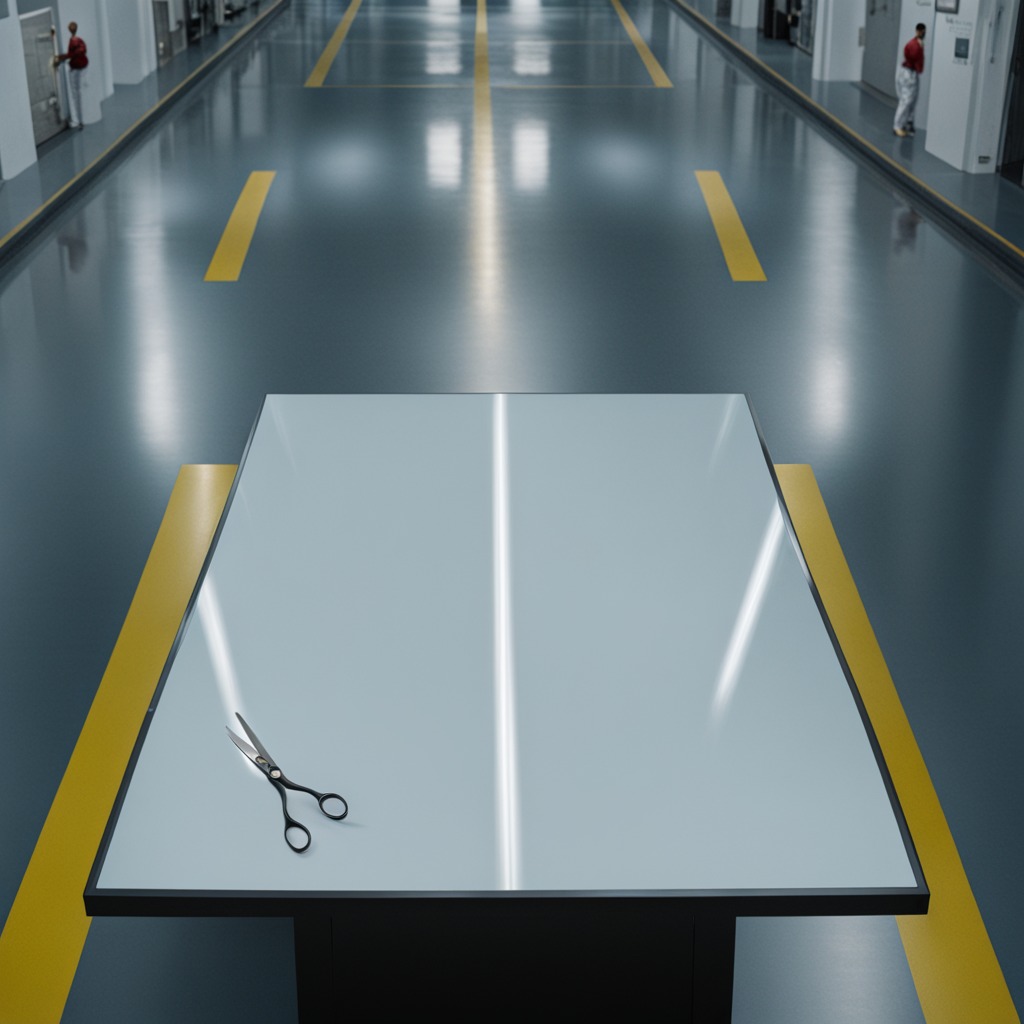
A scissor lies on the table.